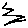
Label: zigzag